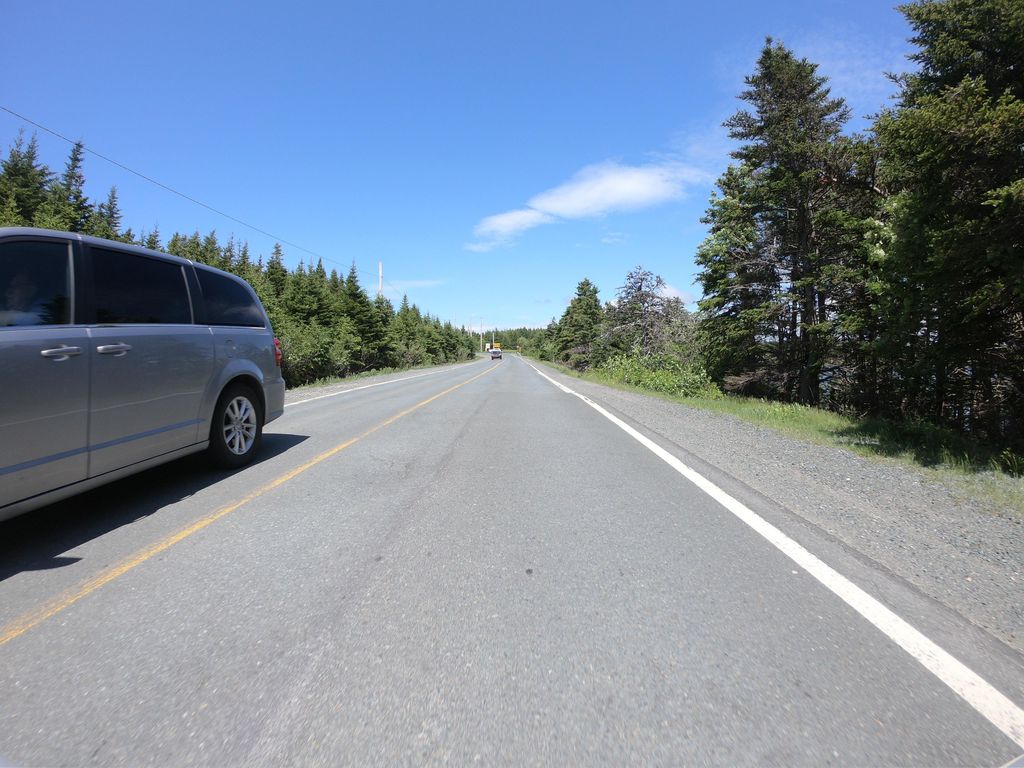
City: st_johns